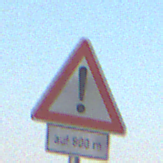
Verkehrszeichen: Gefahrenstelle
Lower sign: LaengeEinerStrecke5
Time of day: SunriseSunset
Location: Outdoor (Nature)
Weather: Clear
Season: Winter
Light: Natural